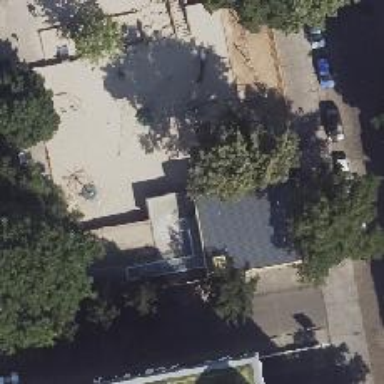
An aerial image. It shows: Climbing wall in the playground.